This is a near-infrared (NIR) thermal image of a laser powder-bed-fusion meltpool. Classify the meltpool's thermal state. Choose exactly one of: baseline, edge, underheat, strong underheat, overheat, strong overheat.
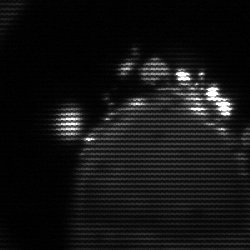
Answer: edge